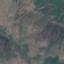
Label: HerbaceousVegetation